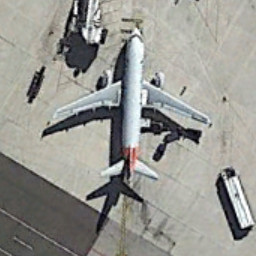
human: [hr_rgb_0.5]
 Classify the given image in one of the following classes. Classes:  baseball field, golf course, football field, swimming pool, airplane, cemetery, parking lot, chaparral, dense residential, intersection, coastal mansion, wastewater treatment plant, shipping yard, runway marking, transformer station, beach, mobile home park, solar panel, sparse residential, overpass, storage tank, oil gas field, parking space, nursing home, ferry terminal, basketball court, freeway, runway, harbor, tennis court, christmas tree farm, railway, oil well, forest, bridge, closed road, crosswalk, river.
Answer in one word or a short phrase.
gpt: airplane